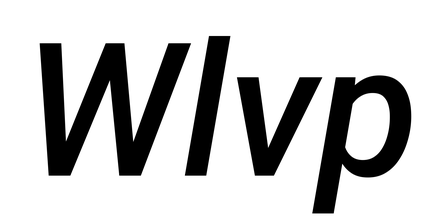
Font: Roboto-Italic_Medium_Italic